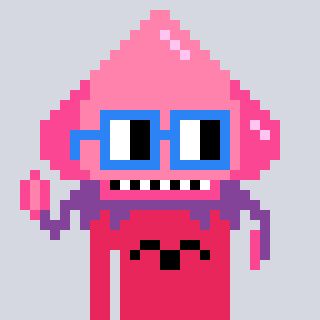
a pixel art character with square blue glasses, a squid-shaped head and a redpinkish-colored body on a cool background